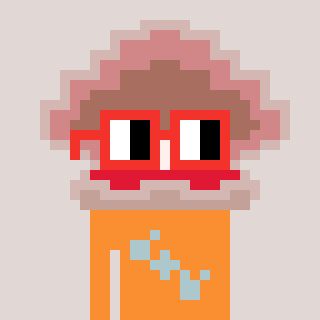
a pixel art character with square red glasses, a oyster-shaped head and a orange-colored body on a warm background